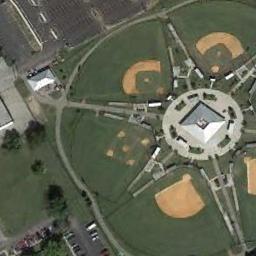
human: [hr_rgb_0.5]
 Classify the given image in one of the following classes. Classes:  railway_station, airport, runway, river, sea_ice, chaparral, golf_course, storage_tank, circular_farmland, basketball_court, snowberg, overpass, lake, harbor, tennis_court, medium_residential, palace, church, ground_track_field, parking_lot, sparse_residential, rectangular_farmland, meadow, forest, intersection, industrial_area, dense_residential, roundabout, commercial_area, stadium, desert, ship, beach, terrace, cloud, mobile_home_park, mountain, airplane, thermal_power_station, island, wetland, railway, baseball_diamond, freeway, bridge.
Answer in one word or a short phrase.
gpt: baseball_diamond